Question: Is there a Cypher query to return a single relationship of each relationship type in a graph?
For example, I have a graph containing 5 relationships typed 'TYPE_X', 10 relationships typed 'TYPE_Y', and 1 relationship typed 'TYPE_Z'. The query would return 3 relationships:
'''
()-[r1:TYPE_X]->()
()-[r2:TYPE_Y]->()
()-[r3:TYPE_Z]->()
'''
It doesn't matter which 'TYPE_X' relationship is returned as 'r1'. Ideally, the query wouldn't have to scan every relationship, it would just return a single arbitrary relationship for each type.
This query would be useful for interrogating relationship types and their properties in the interactive browser.
---
### Update based on @christophe-willemsen's answer.
I used the following query:
'''
MATCH ()-[r]->()
RETURN type(r) AS rel_type, collect(r)[0] AS example
'''
to generate the following <URL> with one relationship for every type:

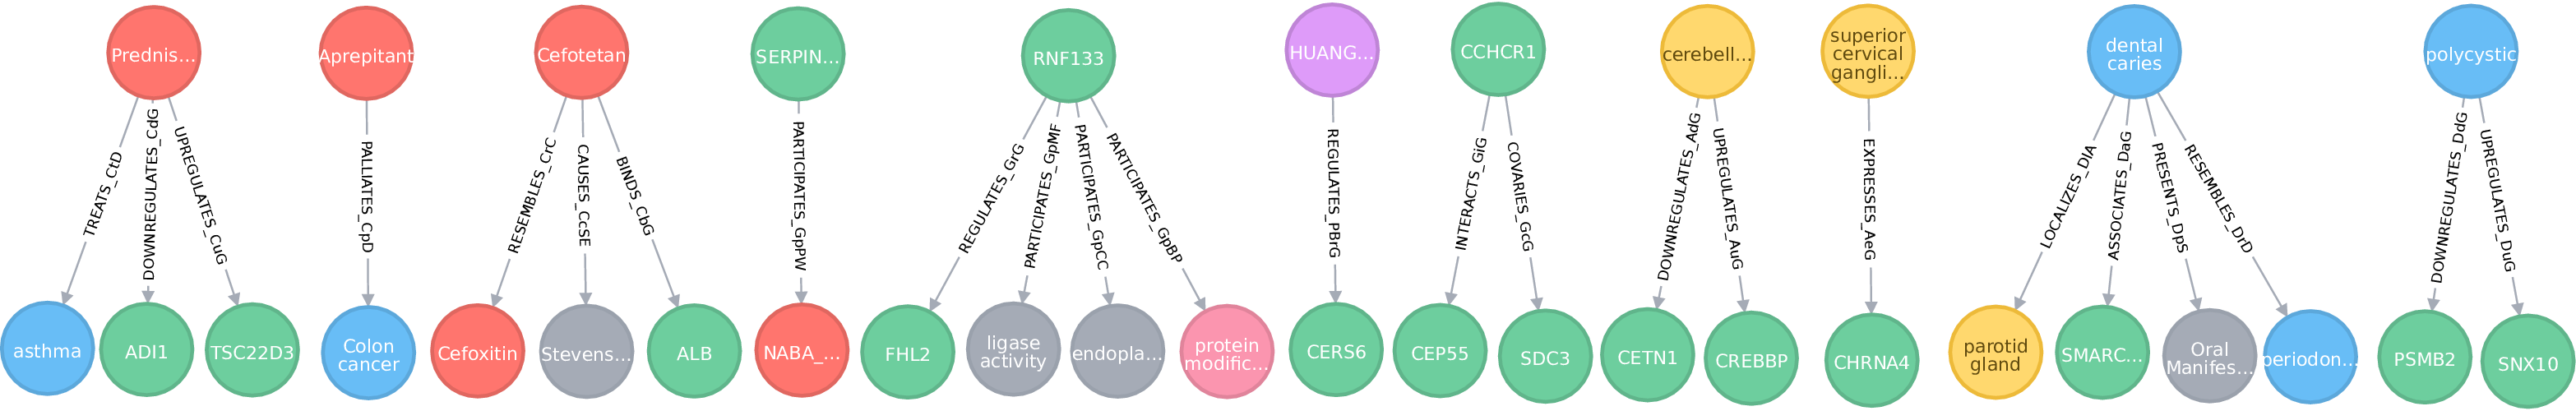
Answer: Actually this is pretty easy, you just have to aggregate on the relationship type :
'''
MATCH (a)-[r]->(b)
RETURN type(r), collect(r)[0] AS oneRel
'''
-
'''
REL3 (34)-[20:REL3]->(35)
REL2 (18)-[12:REL2]->(19)
REL1 (6)-[6:REL1]->(7)
'''